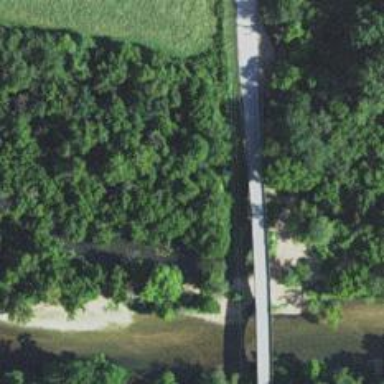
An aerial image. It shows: Tertiary road with bridge.